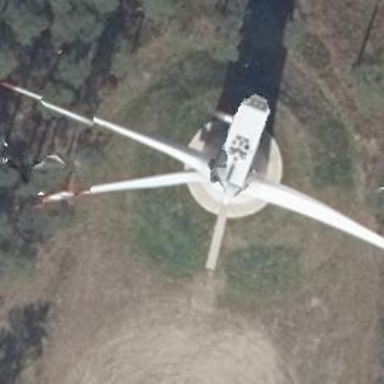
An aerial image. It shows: Wind generator powered by wind. The generator type is horizontal axis and it uses wind turbines.